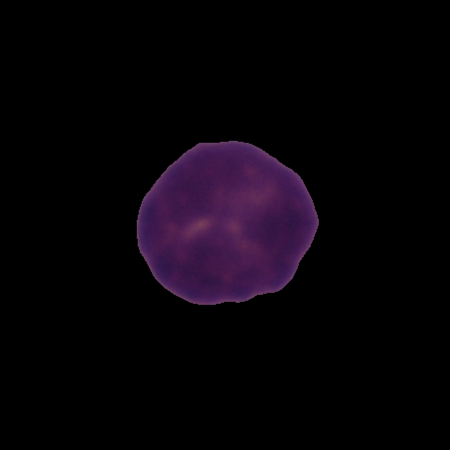
Label: healthy